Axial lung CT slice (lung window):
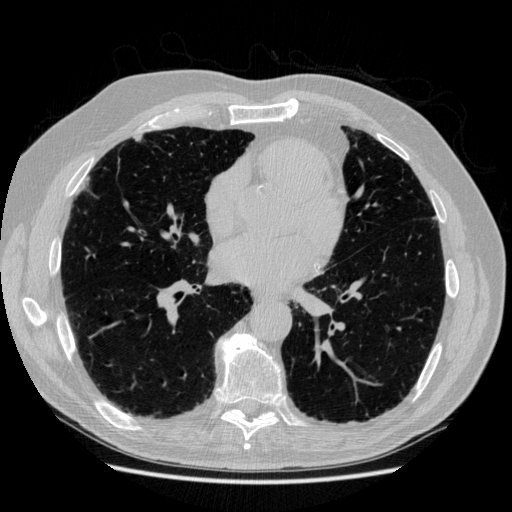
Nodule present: no